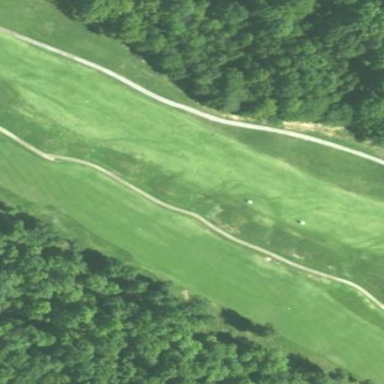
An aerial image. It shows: Golf fairway surrounded by grass.